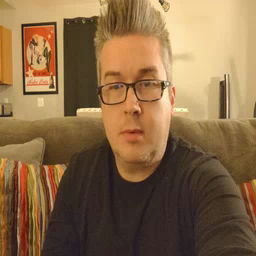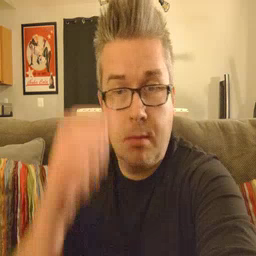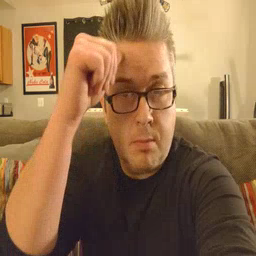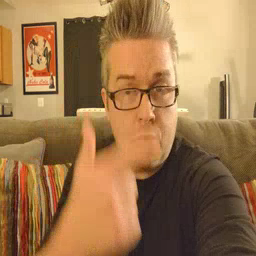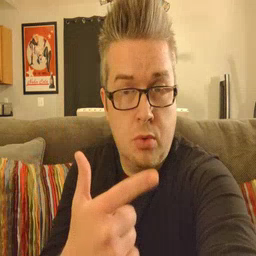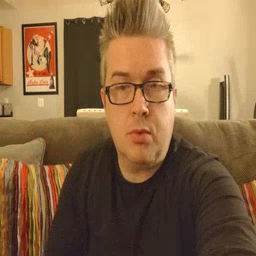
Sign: brother